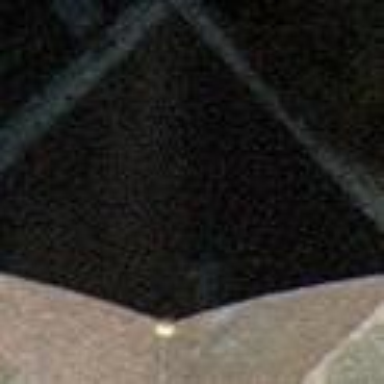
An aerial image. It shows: Building with pyramidal roof shape.